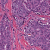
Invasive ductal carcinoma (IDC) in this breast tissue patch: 1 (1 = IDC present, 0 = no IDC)